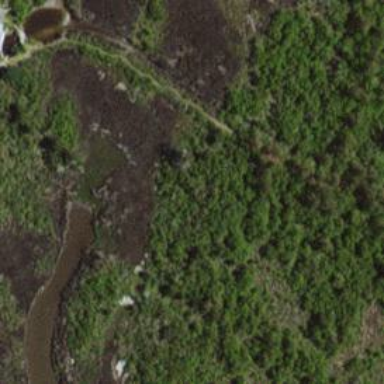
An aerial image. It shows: Marshy wetland area.